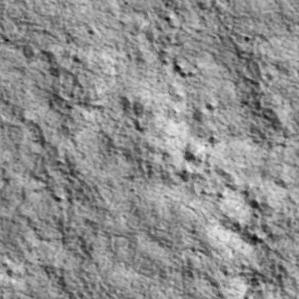
Label: non_frost